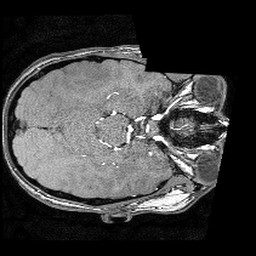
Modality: angio
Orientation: axial
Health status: ill
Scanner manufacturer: philips
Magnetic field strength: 3 T
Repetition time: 0.01837 s
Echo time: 0.003376 s